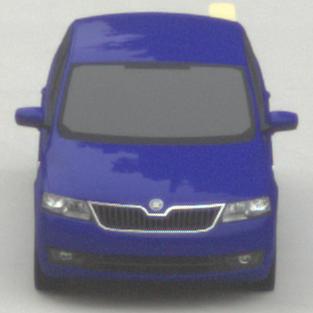
Make: Skoda
Model: Rapid
Detailed model: Rapid 1.2 Active Limousine
Model produced from: 2012/10
Model produced until: 2015/04
Doors: 5
Color: blue
Road condition: dry road
Daytime: midday
Contrast: low contrast